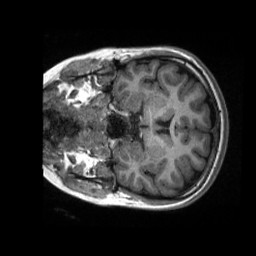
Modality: T1w
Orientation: coronal
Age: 19
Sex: female
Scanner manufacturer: siemens
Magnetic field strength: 3 T
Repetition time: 2.3 s
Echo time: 0.00288 s